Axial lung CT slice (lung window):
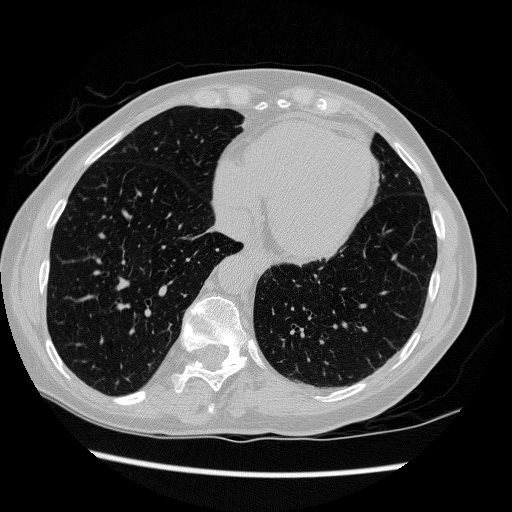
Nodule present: no